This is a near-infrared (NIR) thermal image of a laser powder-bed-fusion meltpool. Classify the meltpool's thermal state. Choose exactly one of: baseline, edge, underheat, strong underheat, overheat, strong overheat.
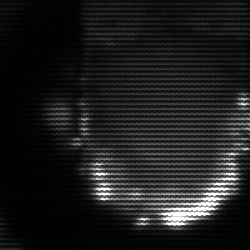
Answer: baseline